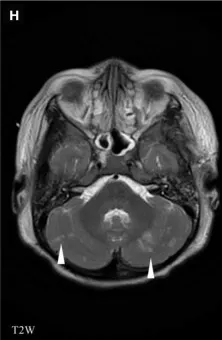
Follow-up brain MRI at D33 showing a necrotico-hemorrhagic lesion in the left hemisphere , interval evolution of cortical/subcortical lesions,. With new lesions in the bilateral thalami.
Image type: radiology (mri)